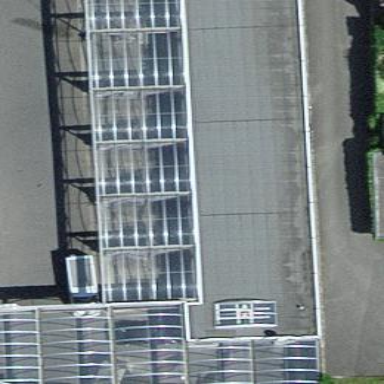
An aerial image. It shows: Building housing car wash facility.